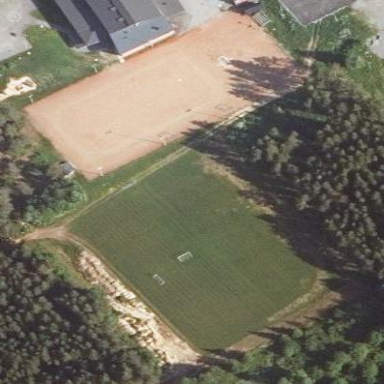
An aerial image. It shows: Pitch designated as leisure land.